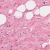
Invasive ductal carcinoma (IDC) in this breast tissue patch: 0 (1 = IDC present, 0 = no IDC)